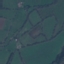
Label: Pasture